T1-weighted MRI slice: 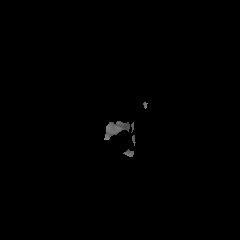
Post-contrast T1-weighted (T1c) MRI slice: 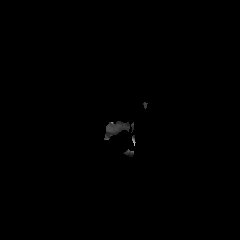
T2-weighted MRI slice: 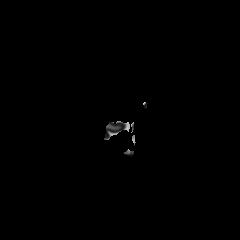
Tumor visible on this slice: yes